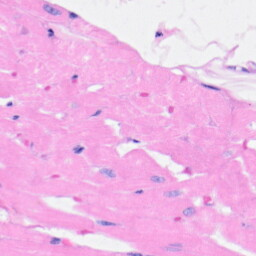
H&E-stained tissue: Heart